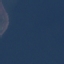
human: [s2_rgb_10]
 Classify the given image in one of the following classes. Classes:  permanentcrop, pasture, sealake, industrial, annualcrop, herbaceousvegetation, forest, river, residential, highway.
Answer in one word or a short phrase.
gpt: SeaLake